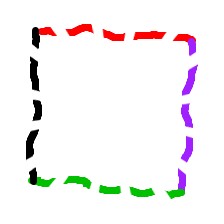
Shape: square